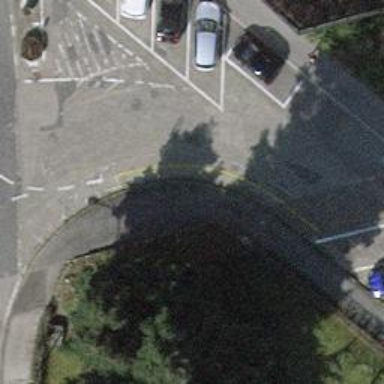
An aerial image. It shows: Compacted footway with unmarked crossing.